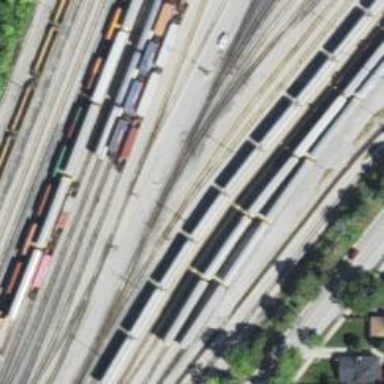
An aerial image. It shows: Railway yard.